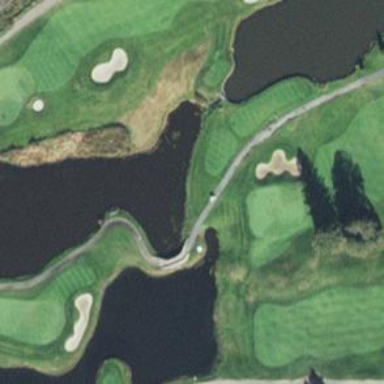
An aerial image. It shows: Path designated for golf carts.